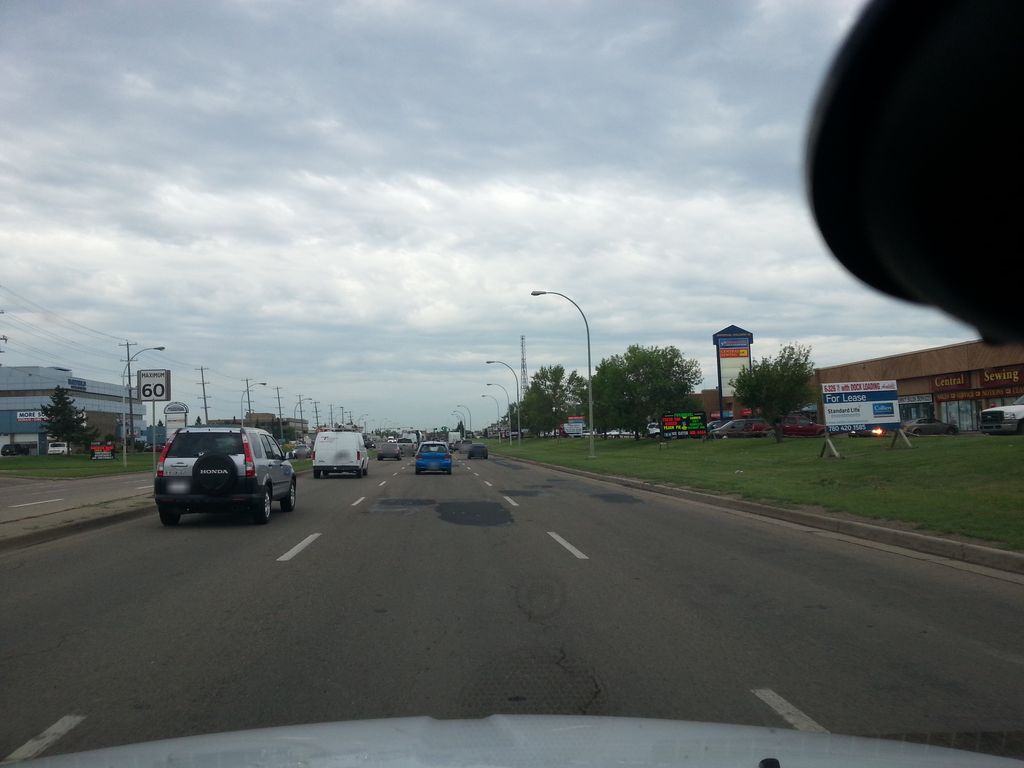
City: edmonton